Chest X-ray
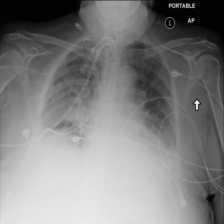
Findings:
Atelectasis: positive
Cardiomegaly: negative
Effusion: positive
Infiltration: positive
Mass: negative
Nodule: negative
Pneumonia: negative
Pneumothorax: negative
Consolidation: negative
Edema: negative
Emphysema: negative
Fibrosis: negative
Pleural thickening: negative
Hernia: negative